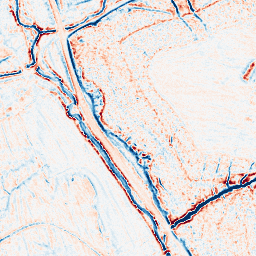
Category: edge_preserving
Decomposition family: bilateral
Decomposition parameters: d: 9
sigma_color: 100
sigma_space: 75
Upsampling method: quadratic
Upsampling parameters: scale: 8
Upsampling scale: 8